Question: I am populating my datagrid and did some styling on the DataGrid. I keep getting white space on the left side of the DataGrid. I've tried to set paddings and margins to 0 and still get the white space. I've attached a screenshot below. Please advice how to get rid of that white space.

XAML Code:
'''
<Window.Resources>
<!-- DataGrid style -->
<Style x:Key="DataGridStyle1" TargetType="{x:Type DataGrid}">
<Setter Property="ColumnHeaderStyle" Value="{DynamicResource ColumnHeaderStyle1}"/>
<Setter Property="CellStyle" Value="{DynamicResource CellStyle1}"/>
</Style>
<!-- DataGridColumnHeader style -->
<Style x:Key="ColumnHeaderStyle1" TargetType="DataGridColumnHeader">
<Setter Property="Height" Value="27"/>
<Setter Property="Background" Value="#191919"/>
<Setter Property="Foreground" Value="Cyan"/>
<Setter Property="VerticalAlignment" Value="Center"/>
<Setter Property="Padding" Value="3,2,2,2"/>
</Style>
<Style x:Key="CellStyle1" TargetType="DataGridCell">
<Setter Property="Height" Value="25"/>
<Setter Property="Background" Value="#333333"/>
<Setter Property="Foreground" Value="White"/>
<Setter Property="BorderBrush" Value="Black"/>
<Setter Property="BorderThickness" Value="0.1"/>
</Style>
</Window.Resources>
<Grid>
<Canvas>
<DataGrid x:Name="dataGrid1" Canvas.Left="10" Canvas.Top="10" Height="auto" Width="auto" MaxHeight="400" AutoGenerateColumns="True" Style="{DynamicResource DataGridStyle1}"/>
</Canvas>
</Grid>
'''
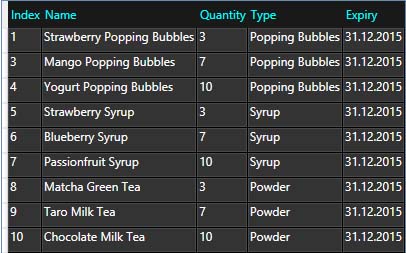
Answer: The stuff you can see are called row headers.
You can remove them by setting their width to 0.
Add this to the 'Datagrid' style:
'''
<Setter Property="RowHeaderWidth" Value="0" />
'''